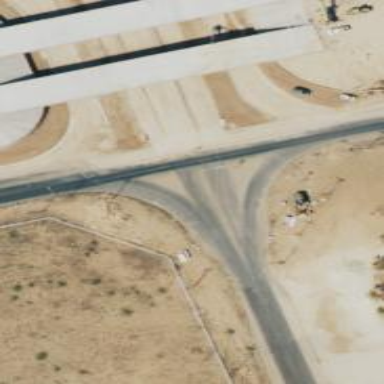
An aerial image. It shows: Secondary link road with asphalt surface.